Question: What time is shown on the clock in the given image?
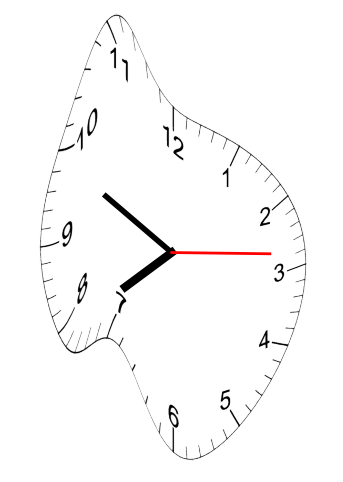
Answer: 07:49:14